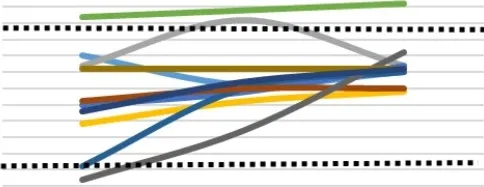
Results and evolution in z-scores of individual tests - Case 2. IQ, Intelectual quocient; T1, Time 1; T2, Time 2; T3, Time 3.
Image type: radiology (ct)